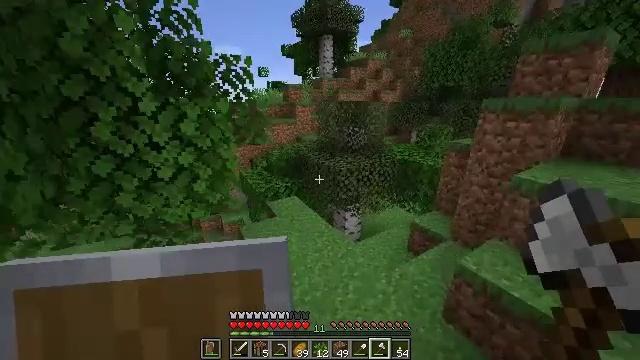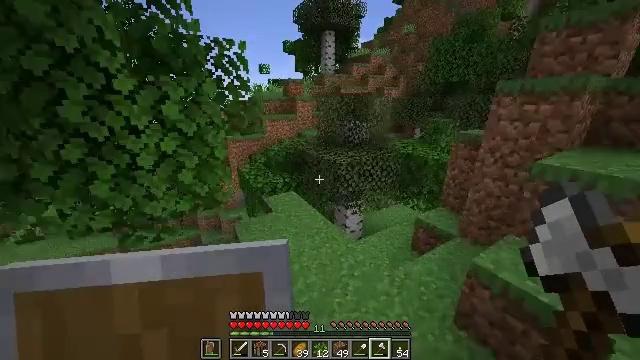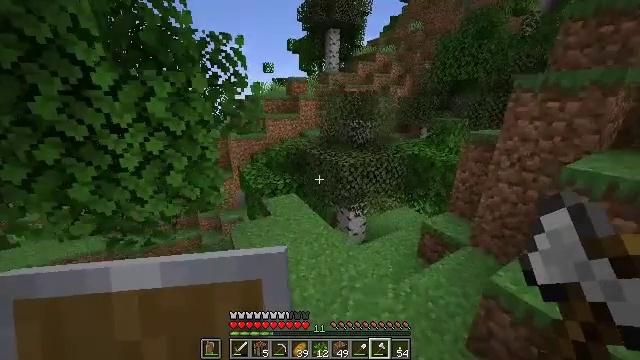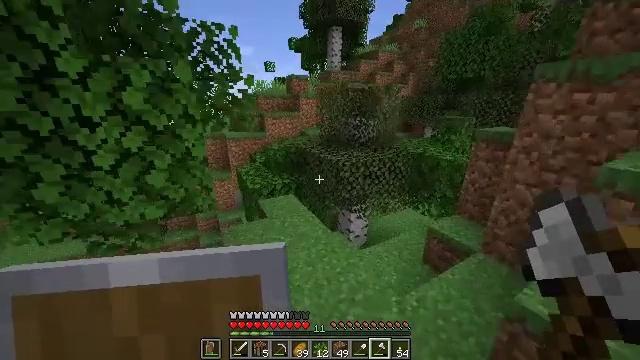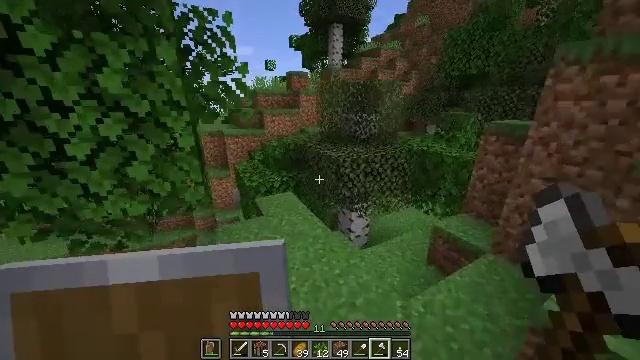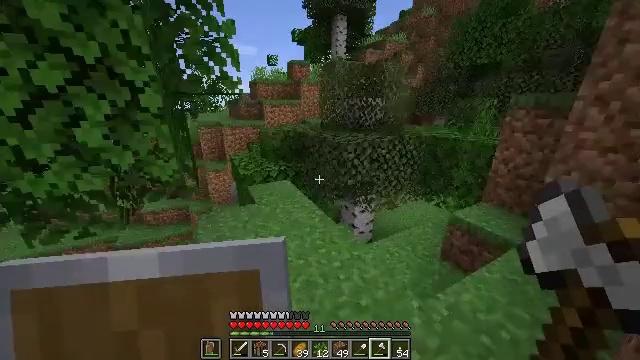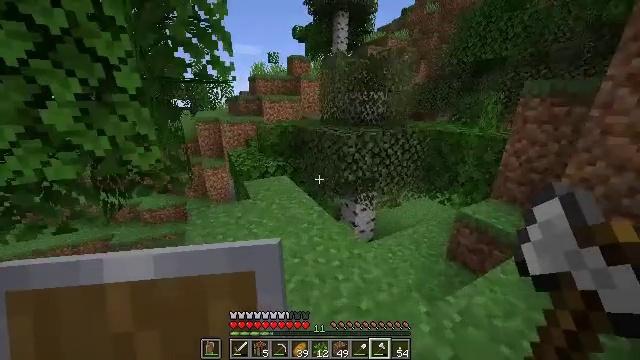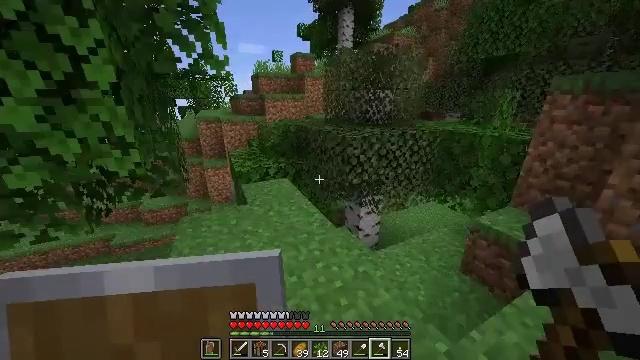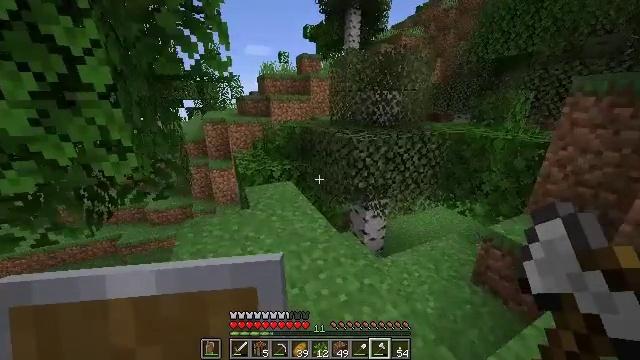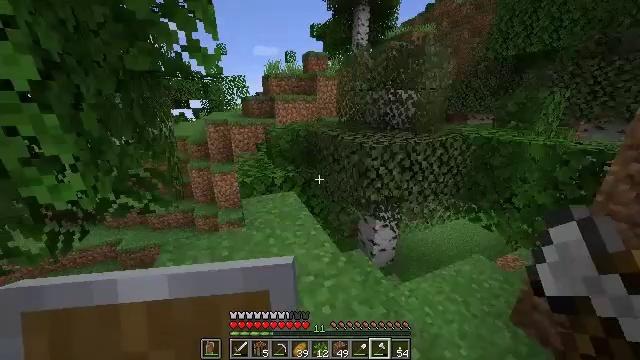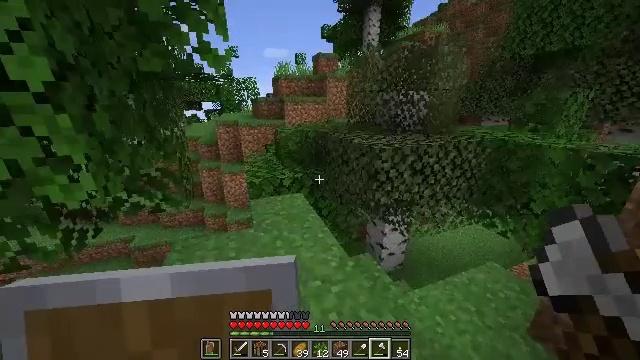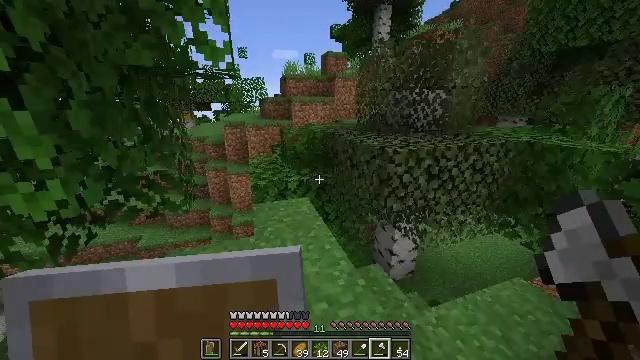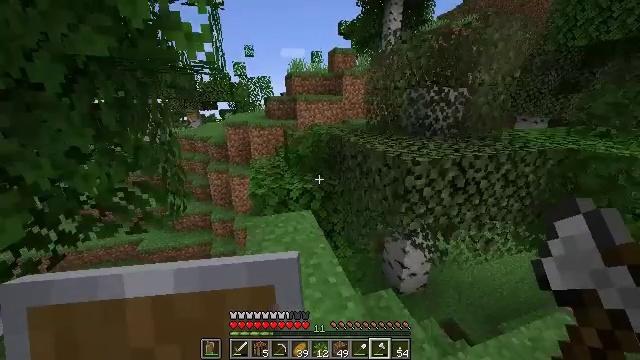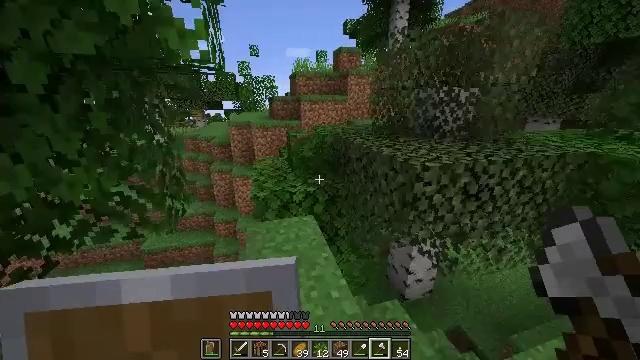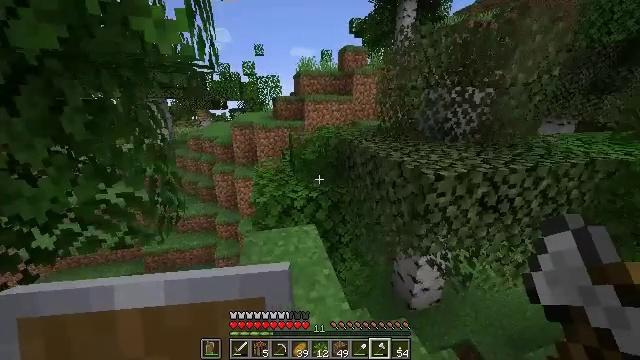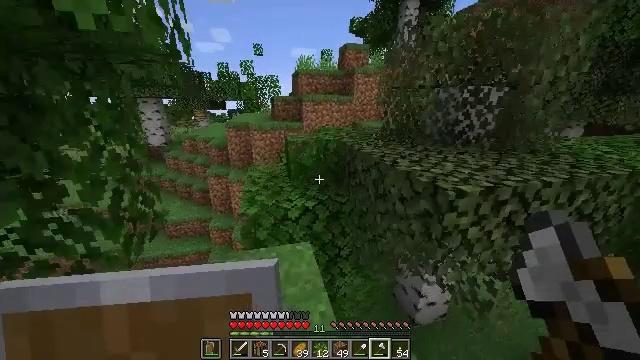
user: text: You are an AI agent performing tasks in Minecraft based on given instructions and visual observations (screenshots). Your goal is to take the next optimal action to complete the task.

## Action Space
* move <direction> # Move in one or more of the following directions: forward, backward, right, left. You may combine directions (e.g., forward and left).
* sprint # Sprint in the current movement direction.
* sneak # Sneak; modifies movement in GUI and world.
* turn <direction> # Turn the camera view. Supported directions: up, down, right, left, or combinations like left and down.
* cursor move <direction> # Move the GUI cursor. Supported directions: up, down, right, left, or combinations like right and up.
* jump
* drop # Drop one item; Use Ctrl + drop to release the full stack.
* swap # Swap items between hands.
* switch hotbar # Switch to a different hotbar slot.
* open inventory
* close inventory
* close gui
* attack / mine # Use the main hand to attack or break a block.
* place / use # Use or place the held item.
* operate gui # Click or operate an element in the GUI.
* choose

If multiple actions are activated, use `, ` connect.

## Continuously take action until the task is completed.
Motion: motion action
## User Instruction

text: Use oak planks to craft an oak sign.
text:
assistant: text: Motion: move forward
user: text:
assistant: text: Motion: move forward, turn left
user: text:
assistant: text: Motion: move forward
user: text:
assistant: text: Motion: move forward
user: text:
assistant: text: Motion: move forward
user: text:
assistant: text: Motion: move forward
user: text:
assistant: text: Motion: move forward, turn left
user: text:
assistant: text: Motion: move forward, turn left
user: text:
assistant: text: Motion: move forward, turn left
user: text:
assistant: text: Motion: move forward, turn left
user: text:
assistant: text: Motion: move forward, turn left
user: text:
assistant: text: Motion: move forward, turn left
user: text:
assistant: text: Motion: move forward, turn left
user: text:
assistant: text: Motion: move forward, turn left
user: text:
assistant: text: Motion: move forward
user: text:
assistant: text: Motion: move forward
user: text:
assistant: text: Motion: move forward
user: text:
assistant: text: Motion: move forward
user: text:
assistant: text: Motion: move forward
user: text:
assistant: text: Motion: move forward
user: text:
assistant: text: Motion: move forward, jump
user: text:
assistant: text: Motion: move forward, jump
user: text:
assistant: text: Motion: move forward, jump
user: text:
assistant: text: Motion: move forward, jump
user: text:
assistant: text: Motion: move forward, jump
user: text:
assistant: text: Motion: move forward, jump
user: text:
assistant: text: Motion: move forward, jump
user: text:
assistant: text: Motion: move forward
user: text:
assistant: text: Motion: move forward
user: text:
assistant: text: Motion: move forward